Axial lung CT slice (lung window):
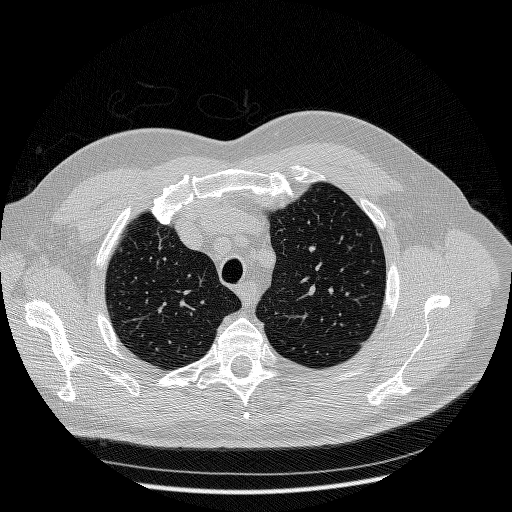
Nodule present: no